Question: My goal is to have the form with background white at center of the screen. Just followed some other answer on SO but I cannot achieve my goal.
Only if I remove the background white the Layout goes at center. But, I have the image on background, so I need (and I want learn!) insert a white background to help user.
Thank you very much

This it the activity_login.xml
'''
<?xml version="1.0" encoding="utf-8"?>
<RelativeLayout xmlns:android="http://schemas.android.com/apk/res/android"
xmlns:tools="http://schemas.android.com/tools"
android:layout_width="match_parent"
android:layout_height="match_parent"
android:paddingLeft="@dimen/activity_horizontal_margin"
android:paddingRight="@dimen/activity_horizontal_margin"
android:paddingTop="@dimen/activity_vertical_margin"
android:paddingBottom="@dimen/activity_vertical_margin"
android:background="@drawable/background"
android:scaleType="centerCrop"
tools:context=".LoginActivity">
<LinearLayout
android:background="#FFFFFF"
android:layout_width="match_parent"
android:layout_height="wrap_content"
android:orientation="vertical"
android:gravity="center" >
<EditText android:id="@+id/username"
android:layout_width="match_parent"
android:layout_height="wrap_content"
android:hint="@string/username"
/>
<EditText android:id="@+id/password"
android:layout_width="match_parent"
android:layout_height="wrap_content"
/>
<Button
android:layout_width="match_parent"
android:layout_height="wrap_content"
android:text="@string/login"
android:onClick="performLogin" />
</LinearLayout>
</RelativeLayout>
'''
This is styles.xml
'''
<resources>
<!-- Base application theme. -->
<style name="MyAppTheme" parent="Theme.AppCompat.Light">
</style>
</resources>
'''
Thank you for your help!
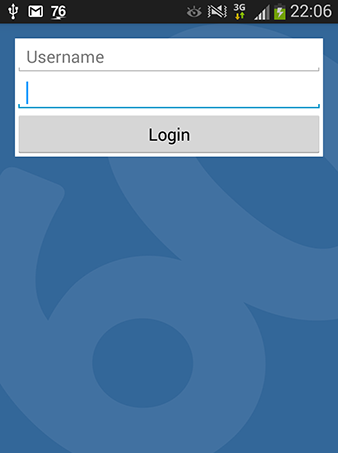
Answer: Add the tag 'android:layout_centerVertical="true"' to your LinearLayout to center vertically.